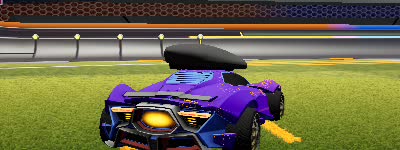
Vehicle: werewolf